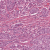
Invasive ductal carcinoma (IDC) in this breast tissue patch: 1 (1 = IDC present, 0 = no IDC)